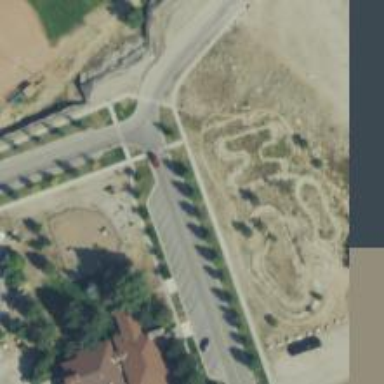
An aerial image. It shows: BMX sport pitch for leisure activities.